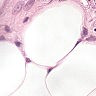
Metastatic tissue present: no